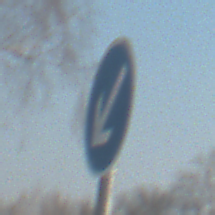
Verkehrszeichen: VorgeschriebeneVorbeifahrtLinks
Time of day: MorningAfternoon
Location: Outdoor (Suburban)
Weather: PartlyCloudy
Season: NotSpecified
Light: Natural